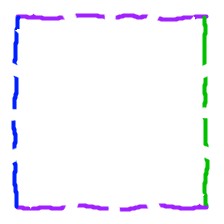
Shape: square